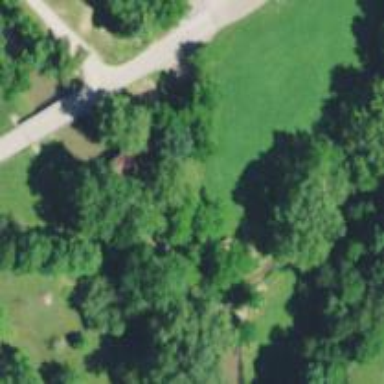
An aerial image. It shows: Covered footway on bridge.